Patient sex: M
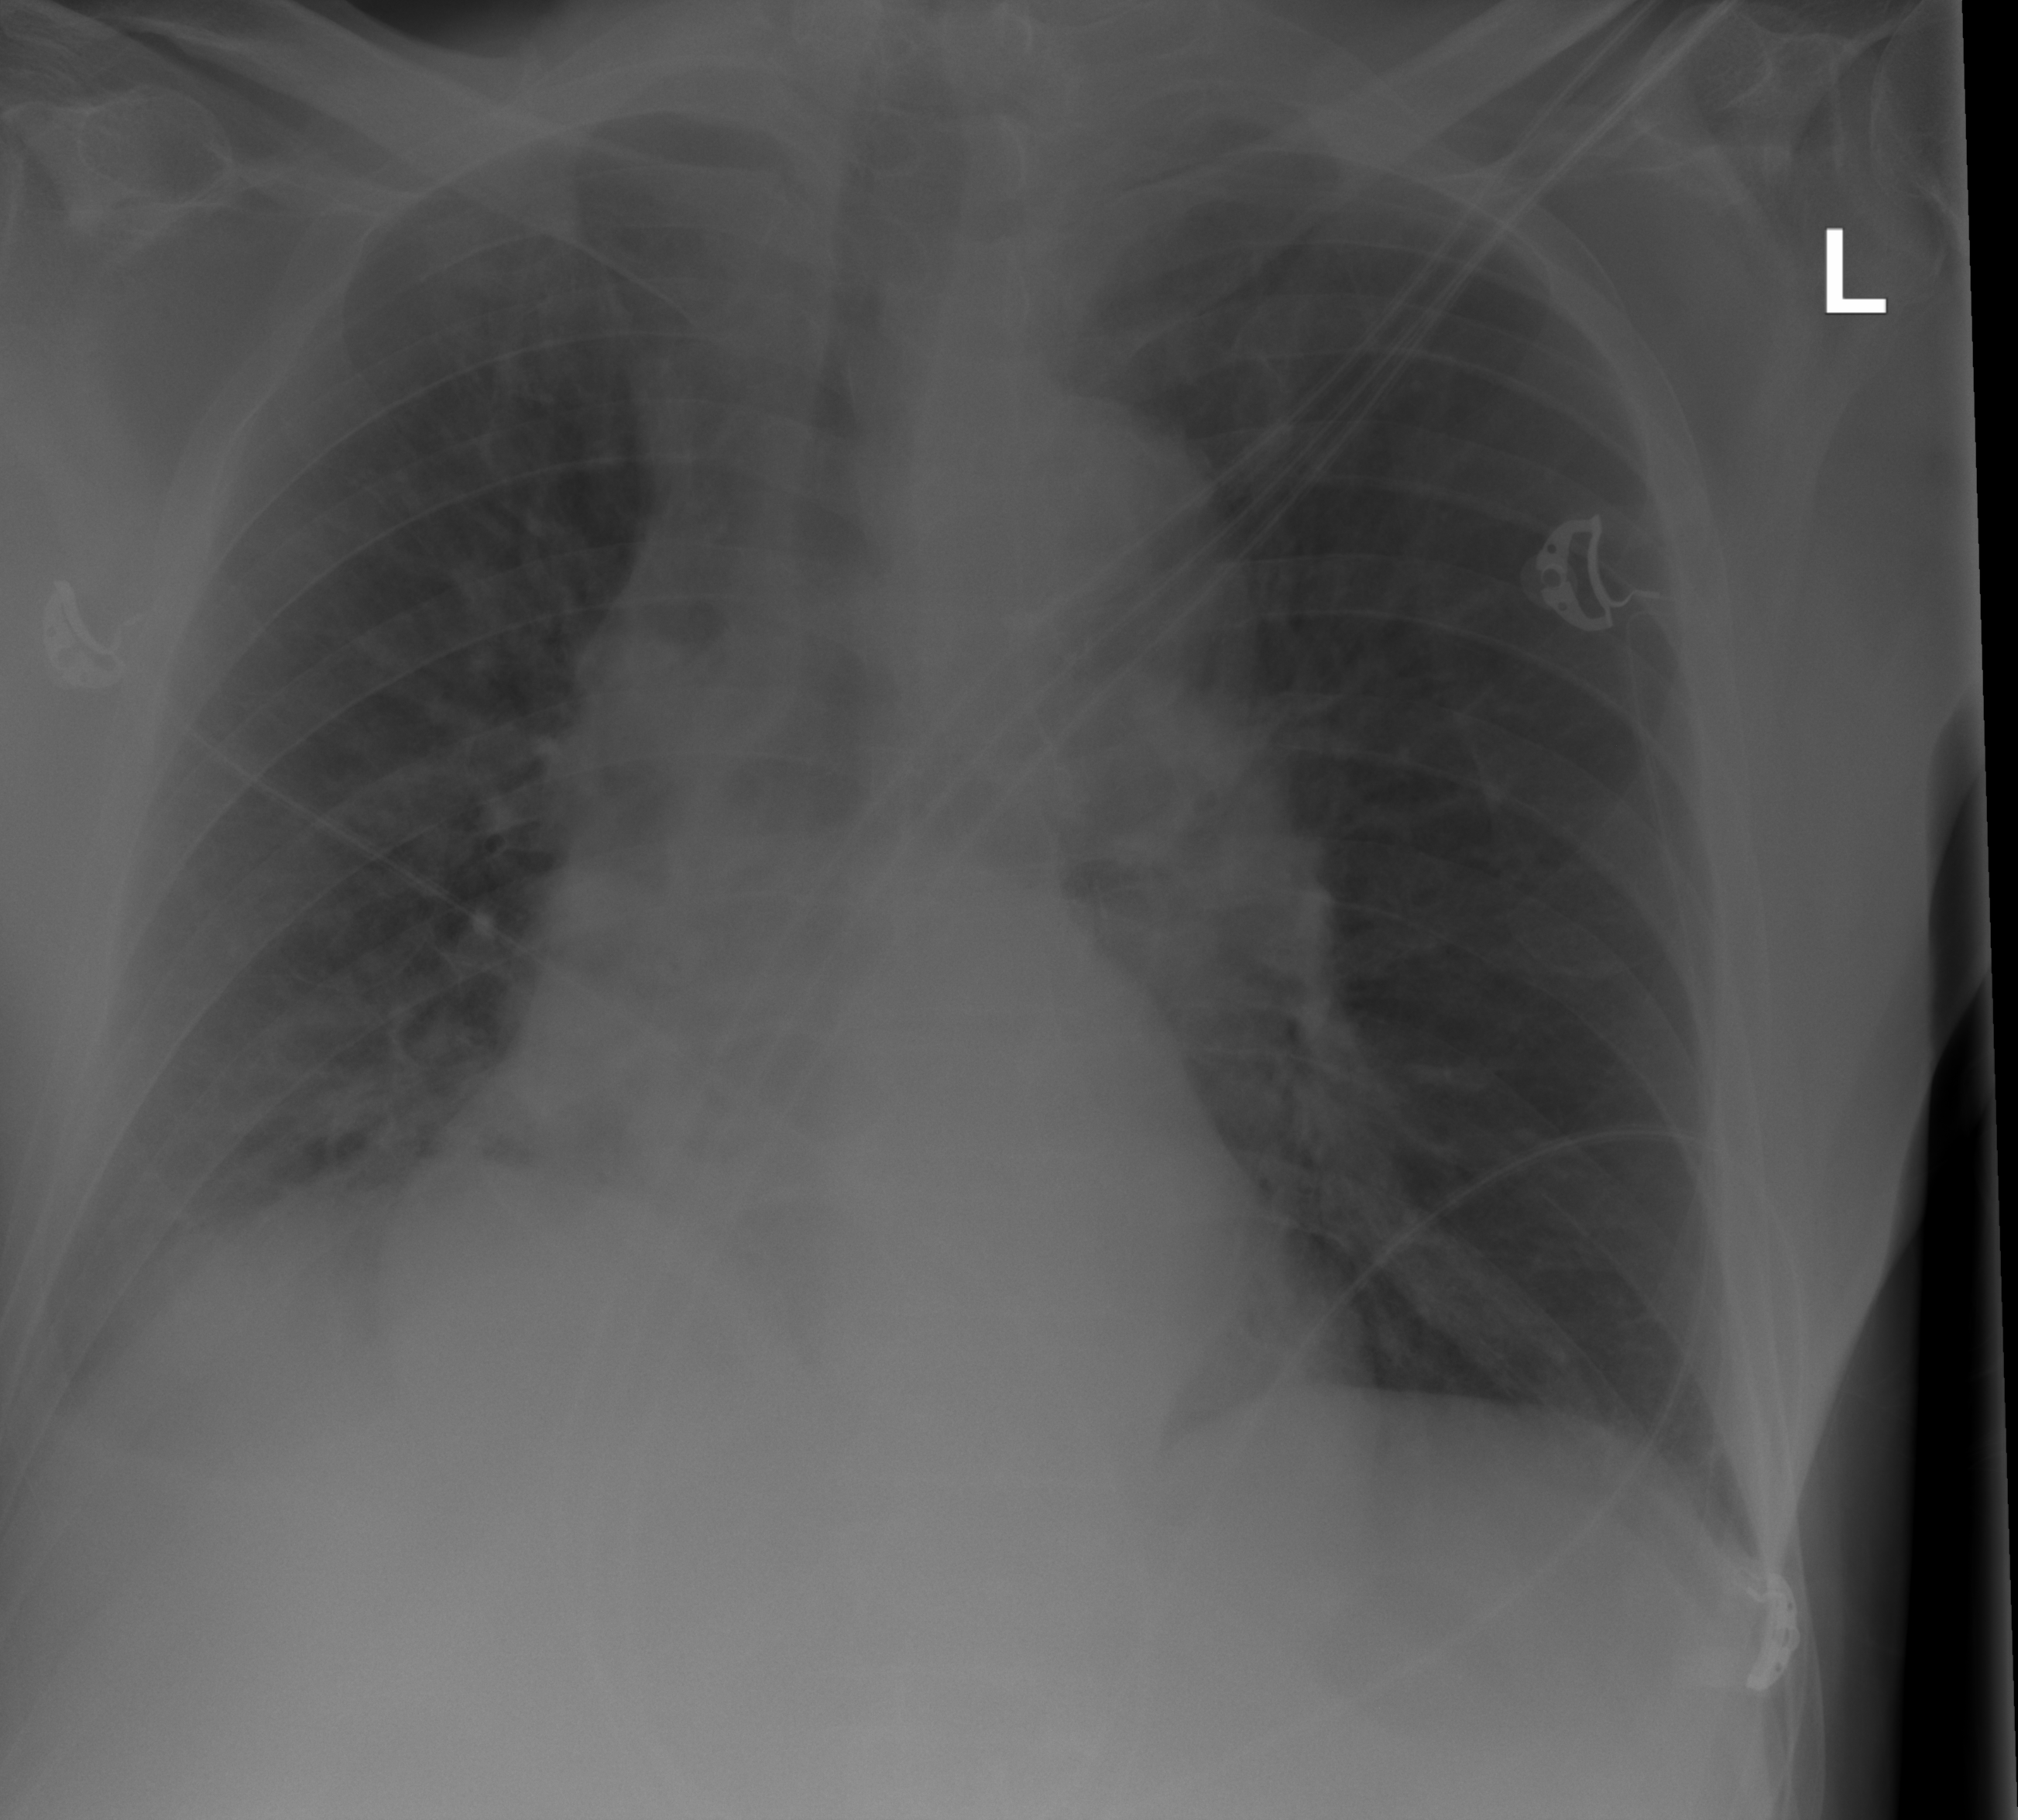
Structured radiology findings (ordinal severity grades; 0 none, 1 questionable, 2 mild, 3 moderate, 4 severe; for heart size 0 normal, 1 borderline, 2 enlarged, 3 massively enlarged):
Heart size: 2
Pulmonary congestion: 2
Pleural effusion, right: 2
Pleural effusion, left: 0
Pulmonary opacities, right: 2
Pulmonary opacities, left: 0
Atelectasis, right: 2
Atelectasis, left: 2